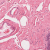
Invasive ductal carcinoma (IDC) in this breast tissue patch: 0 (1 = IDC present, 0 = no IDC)